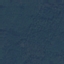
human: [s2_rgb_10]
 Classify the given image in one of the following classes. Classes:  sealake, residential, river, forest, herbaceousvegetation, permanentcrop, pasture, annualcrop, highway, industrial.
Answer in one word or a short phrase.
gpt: Forest